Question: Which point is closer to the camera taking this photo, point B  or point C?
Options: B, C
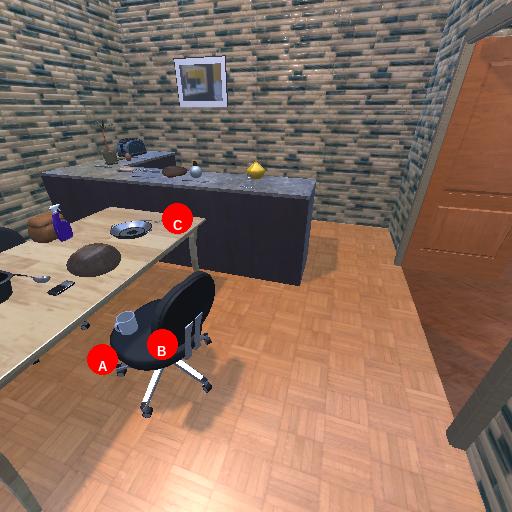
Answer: B